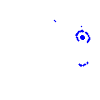
Particle: pion